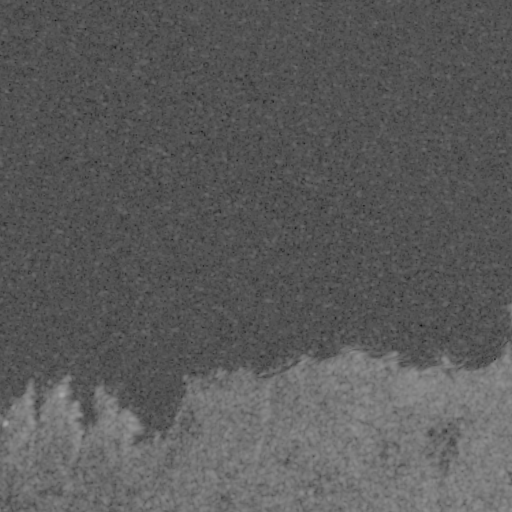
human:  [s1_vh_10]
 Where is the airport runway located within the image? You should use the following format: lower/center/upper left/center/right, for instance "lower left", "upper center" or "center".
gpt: The airport runway is located in the lower right of the image.
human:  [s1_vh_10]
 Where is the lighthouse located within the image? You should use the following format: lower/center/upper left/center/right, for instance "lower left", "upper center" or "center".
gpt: The lighthouse is located in the lower left of the image.
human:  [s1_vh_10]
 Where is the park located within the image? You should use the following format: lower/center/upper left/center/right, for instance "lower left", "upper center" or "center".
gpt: The park is located in the lower right of the image.
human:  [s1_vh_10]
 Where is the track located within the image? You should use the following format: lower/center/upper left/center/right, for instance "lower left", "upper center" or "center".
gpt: There is no track in the image.

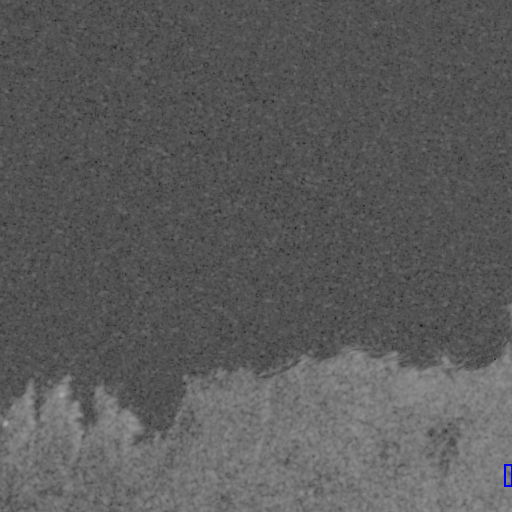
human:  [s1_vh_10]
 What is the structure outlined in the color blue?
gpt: The structure outlined in blue is a park.
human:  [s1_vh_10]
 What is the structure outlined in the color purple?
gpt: There is no purple outline.